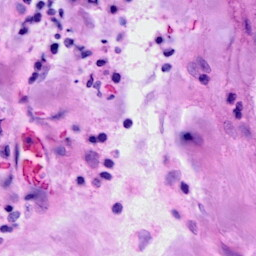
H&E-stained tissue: Breast